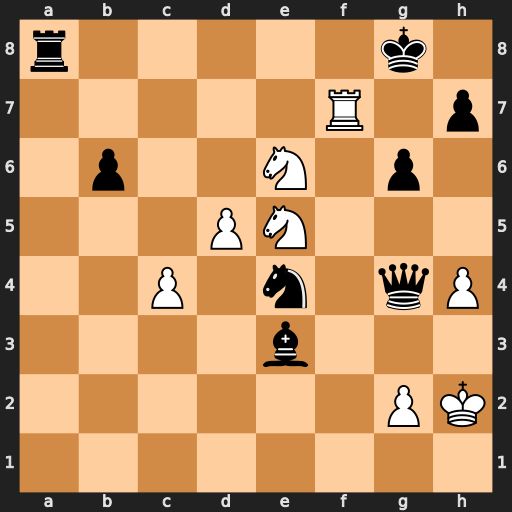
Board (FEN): r5k1/5R1p/1p2N1p1/3PN3/2P1n1qP/4b3/6PK/8
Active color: w
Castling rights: -
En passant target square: -
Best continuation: Rg7+ Kh8 Nf7#